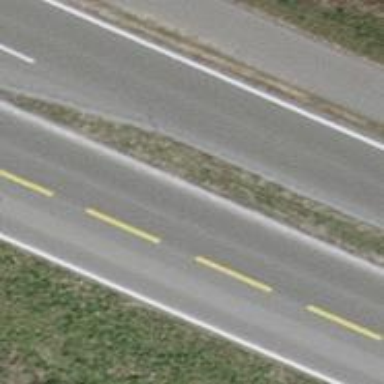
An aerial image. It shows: Secondary road with asphalt surface.